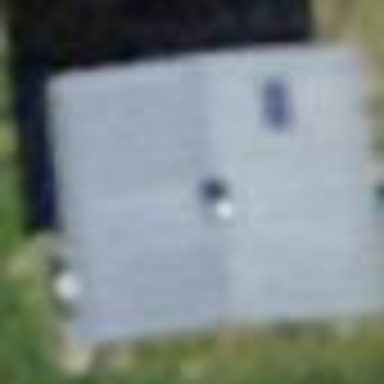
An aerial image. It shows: Simple house.